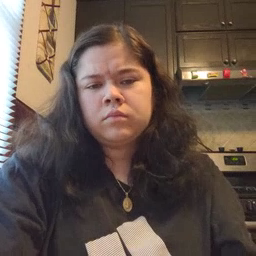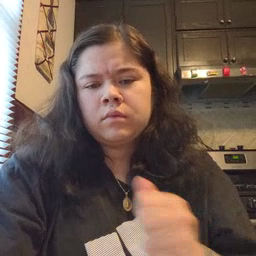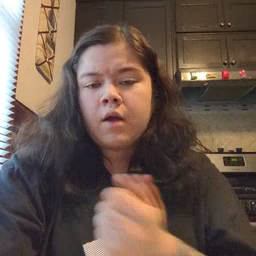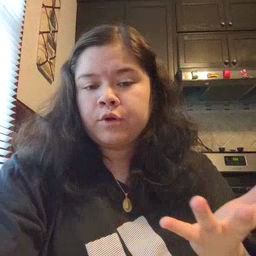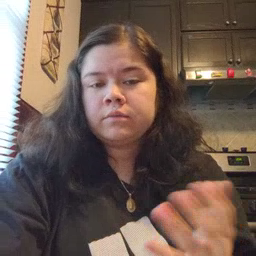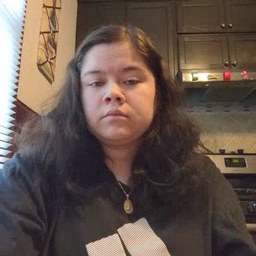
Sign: every